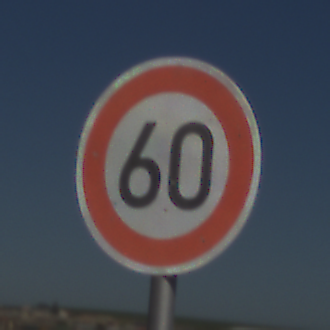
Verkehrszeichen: Geschwindigkeit60
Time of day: MorningAfternoon
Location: Outdoor (RoadRail)
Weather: Clear
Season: NotSpecified
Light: Natural